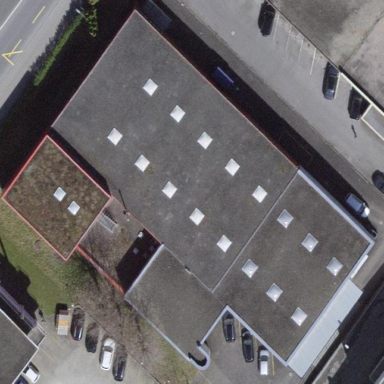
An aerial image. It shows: Industrial building.